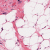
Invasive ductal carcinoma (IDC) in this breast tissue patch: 1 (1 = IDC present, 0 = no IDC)